Question: I have 'listView' with ringtones

I need change 'play_arrow' image to 'stop' image every time when music started or stoped.
When I click play on one image it become 'stop' image and then I click play on other music item image so previous should become 'play_arrow' and just clicked one should become 'stop'.
The problem is on getting views by position. Everything works great on first 12 music views. And if I try to get view like this 'parent.getChildAt(previousListened)' with 'previousListened > 12' it returns null.
add adapter class
'''
class SoundListAdapter constructor(
private var context: Context,
private val layout: Int,
private var arrayList: ArrayList<Sound>,
private val activity: FragmentActivity,
private val mediaPlayer: MediaPlayer
) : BaseAdapter() {
private var selectedPosition = -1
private var currentListened = -1
private var previousListened = -1
private var isPlaying = false
private var TAG = "SoundListAdapter"
private val mSendSoundUri: SendSoundUri = activity as SendSoundUri
interface SendSoundUri {
fun sendSoundUri(input: String?)
}
override fun getCount(): Int {
return arrayList.size
}
override fun getItem(i: Int): Any {
return ""
}
override fun getItemId(i: Int): Long {
return i.toLong()
}
private inner class ViewHolder {
internal var radioButton: RadioButton? = null
internal var txtName: TextView? = null
internal var ivPlay: ImageView? = null
}
override fun getView(position: Int, convertView: View?, parent: ViewGroup): View {
var convertView = convertView
val viewHolder: ViewHolder
if (convertView == null) {
viewHolder = ViewHolder()
val layoutInflater = context.getSystemService(LAYOUT_INFLATER_SERVICE) as LayoutInflater
convertView = layoutInflater.inflate(layout, null)
viewHolder.txtName = convertView!!.findViewById(R.id.sound_name)
viewHolder.radioButton = convertView.findViewById(R.id.sound_radiobutton)
viewHolder.ivPlay = convertView.findViewById(R.id.ivPlay) as ImageView
convertView.tag = viewHolder
} else {
viewHolder = convertView.tag as ViewHolder
}
//check the radio button if both position and selectedPosition matches
viewHolder.radioButton?.isChecked = (position === selectedPosition)
// TODO add color to checked circle
//Set the position tag to both radio button and label
viewHolder.radioButton?.tag = position
viewHolder.ivPlay?.tag = position
viewHolder.txtName?.tag = position
viewHolder.radioButton?.setOnClickListener { v -> itemCheckChanged(v) }
viewHolder.txtName?.setOnClickListener { v -> itemCheckChanged(v) }
val music = arrayList[position]
viewHolder.txtName!!.text = music.title
// play music
viewHolder.ivPlay!!.setOnClickListener {
previousListened = currentListened
currentListened = it.tag as Int
// TODO add black square when playing
Log.d(TAG, "max items: ${parent.childCount}")
Log.d(TAG, "previousListened: $previousListened")
if (previousListened != -1 && previousListened == currentListened && mediaPlayer.isPlaying) {
mediaPlayer.stop()
} else {
mediaPlayer.reset()
mediaPlayer.setDataSource(context, Uri.parse(music.uri))
mediaPlayer.prepare()
mediaPlayer.start()
}
}
return convertView
}
private fun getSelectedSound(): Sound? {
Log.d(TAG, "sending selectedPosition: $selectedPosition")
if (selectedPosition == -1)
return null
return arrayList[selectedPosition]
}
private fun itemCheckChanged(v: View) {
selectedPosition = v.tag as Int
mSendSoundUri.sendSoundUri(getSelectedSound()?.uri)
Log.d(TAG, "selectedPosition changed to: $selectedPosition")
notifyDataSetChanged()
}
}
'''
Is it possible to get item view of 'ListView' that is outside of visible part in Adapter class?
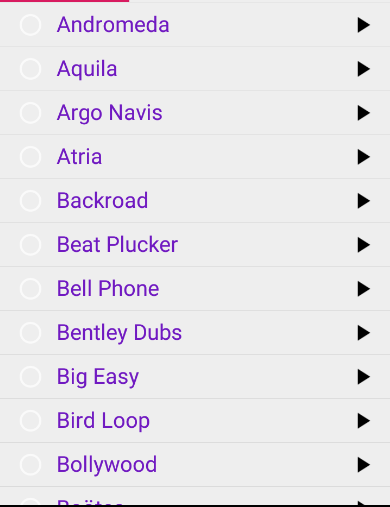
Answer: No, you can't. ViewHolder exists only for visible items.
However, in your case, you only need to set your 'ImageView' image inside your 'getView' function.
'''
if (currentListened == position) {
// set here your Stop image
viewHolder.ivPlay.setImageResource(R.drawable.stop);
} else {
// set here your Play image
viewHolder.ivPlay.setImageResource(R.drawable.play);
}
'''
Then, call 'notifyDataSetChanged'
'''
viewHolder.ivPlay!!.setOnClickListener {
...
...
notifyDataSetChanged();
}
'''
'notifyDataSetChange' will update all visible items.
On the other hand, you don't need to save 'position' in 'tag' variable. You always know which item is clicked because your 'onClick' events are set in 'getView' function.